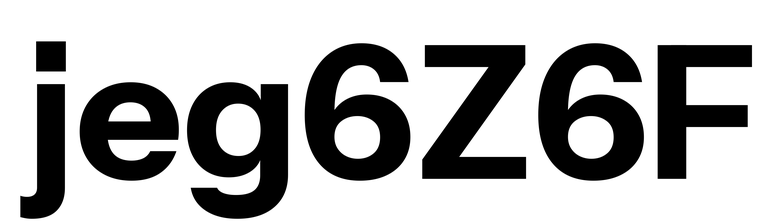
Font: InstrumentSans_Bold